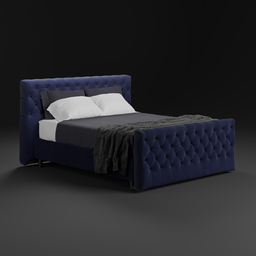
Label: furniture